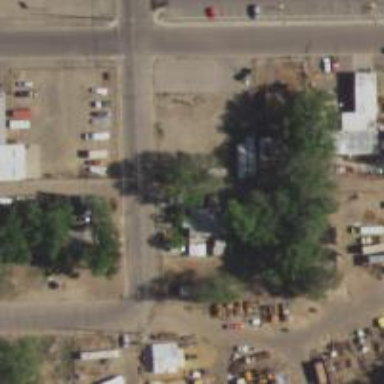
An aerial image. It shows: Alley classified as service road.